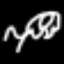
Label: squiggle